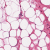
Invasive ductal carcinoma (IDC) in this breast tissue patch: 0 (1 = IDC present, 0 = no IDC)